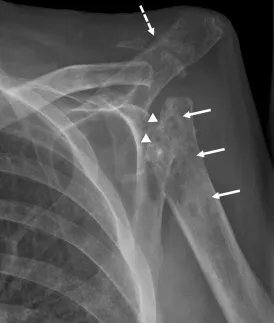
Imaging of the left shoulder 18 months after
arthroplasty removal. (a) Anteroposterior radiograph of the left shoulder demonstrating erosion of
the left proximal humerus at the site of explanted arthroplasty hardware
(arrowheads) with extensive osseous mottling, demineralization, patchy
sclerosis, and cortical thinning of the proximal humeral metadiaphysis
(white arrows). Osseous fragmentation and erosion at the acromioclavicular
joint, with secondary AC joint separation (dashed white arrow). These
findings are highly suspicious for septic arthritis with osteomyelitis.
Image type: radiology (x_ray)